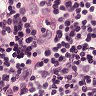
Metastatic tissue present: no